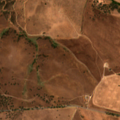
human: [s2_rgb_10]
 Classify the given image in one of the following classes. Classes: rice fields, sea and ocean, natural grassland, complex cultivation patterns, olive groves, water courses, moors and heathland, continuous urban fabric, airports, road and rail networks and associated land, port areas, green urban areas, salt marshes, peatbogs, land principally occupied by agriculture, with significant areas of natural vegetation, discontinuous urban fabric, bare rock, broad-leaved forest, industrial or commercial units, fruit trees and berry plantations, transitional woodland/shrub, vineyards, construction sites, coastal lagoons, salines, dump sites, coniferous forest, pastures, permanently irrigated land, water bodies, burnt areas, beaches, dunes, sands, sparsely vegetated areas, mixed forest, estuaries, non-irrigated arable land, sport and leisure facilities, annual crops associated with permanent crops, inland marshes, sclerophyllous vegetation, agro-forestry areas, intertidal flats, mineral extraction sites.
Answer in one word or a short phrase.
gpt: non-irrigated arable land, olive groves, pastures, agro-forestry areas, sclerophyllous vegetation